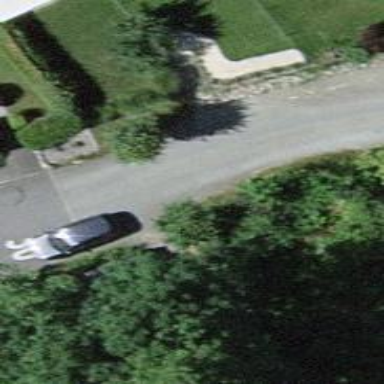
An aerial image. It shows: Kerb barrier.